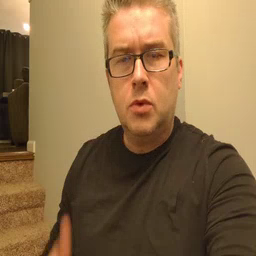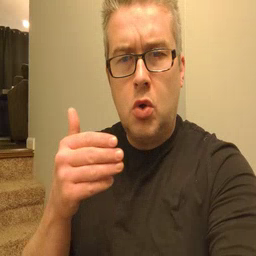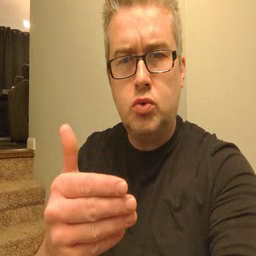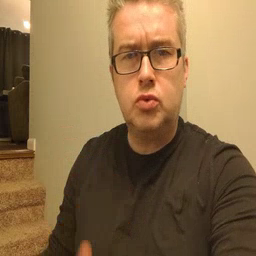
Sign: close